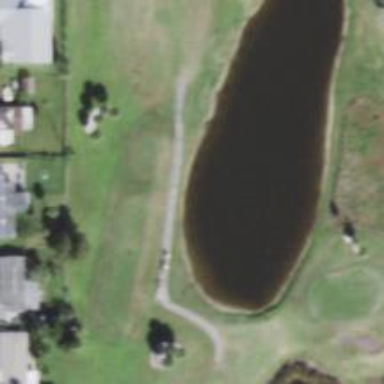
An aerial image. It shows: Golf hole.